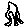
Label: square